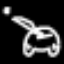
Label: frog